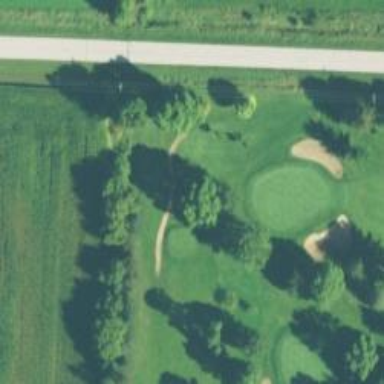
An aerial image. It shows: Golf cartpath that is also road path.